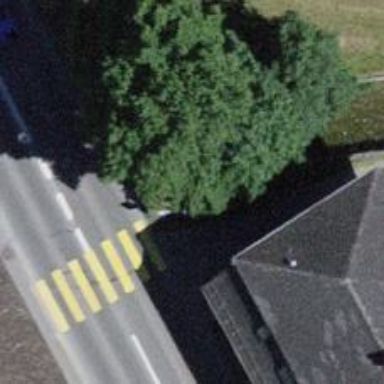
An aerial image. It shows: Sidewalk bridge over footway road.